Question: today Im here to not just check good answers, but ask!
I want to do the following using Sails.js and its routes.js:

What I want is to actually provide different layouts based on the type of user that is logged in. I know how to do that, but I dont want to write this on the 'routes.js' file (because it is messy and I dont want to create controllers to do the job of the route itself):
'''
'get /adminSpace/*' : {
controller : 'adminSpace' //setting layout on controller
},
'get /userSpace/*' : {
controller : 'userSpace' // //setting layout on controller
}
'''
A quick way, if possible, would be to write it like this:
'''
'get /[user|admin]/projects/*' : {
controller : 'project'
locals: {
layout: 'based_on_url'
}}
'''
Is this by any way possible?
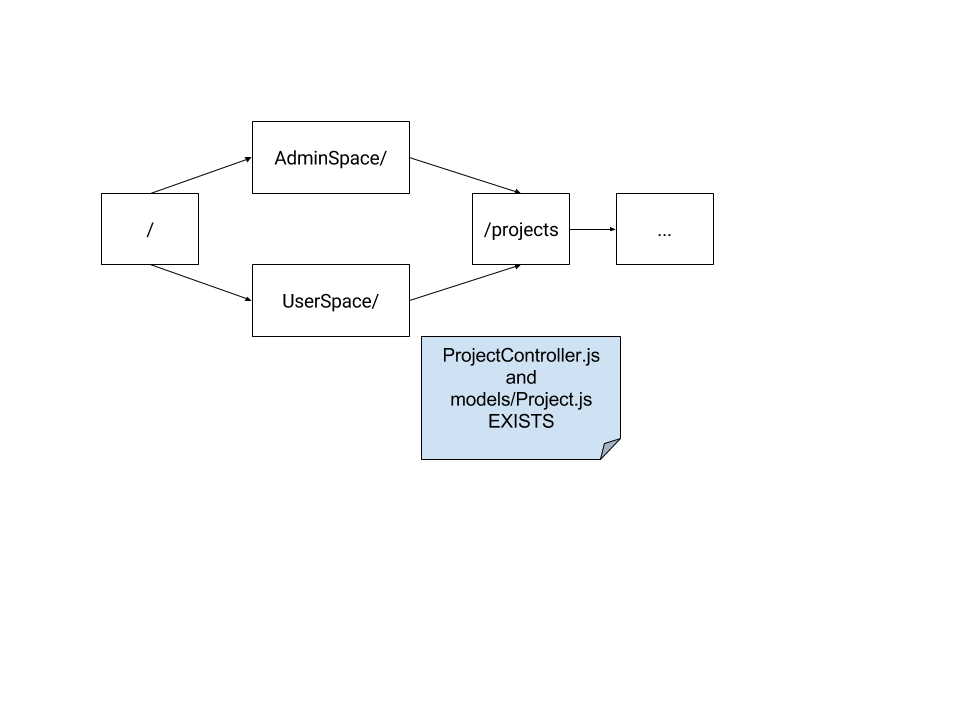
Answer: Okay, I think I'm reading what you want based on the comments - you want different behaviour for normal and admin users. You'll have code to handle this in your 'routes.js' file, and in your 'views', but you'd like the controllers to get to ignore the difference - they can do their thing without bothering to detect "admin vs normal".
You can do that by setting locals on two different routes pointing to the same controller:
'''
'GET /adminSpace/*' : {
controller : 'UserController',
locals: {
admin: true,
_layoutFile: 'admin'
}
},
'GET /userSpace/*' : {
controller : 'UserController', // same as above
locals: {
admin: false,
_layoutFile: 'user'
}
},
'''
Then in your 'UserController':
'''
someAction: function(req, res) {
// any logic needed
// can access sails.locals.admin if necessary, but do not have to
return res.view(); // will use admin.ejs or users.ejs as set in route
}
'''
In your view, the locals set in the route will still be accessible, and you can add extra locals in the controller if needed. Hope this was what you were looking for!